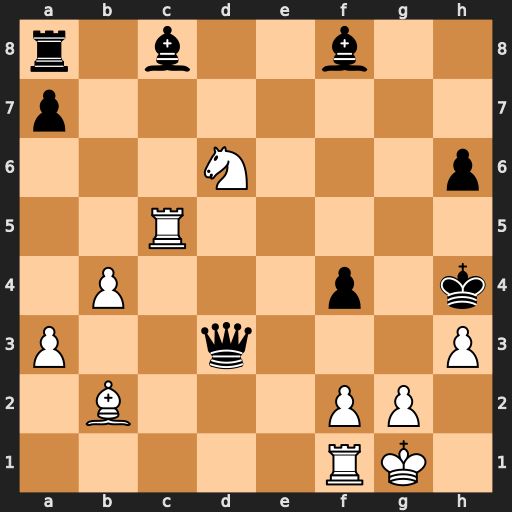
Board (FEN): r1b2b2/p7/3N3p/2R5/1P3p1k/P2q3P/1B3PP1/5RK1
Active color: w
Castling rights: -
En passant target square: -
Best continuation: Bf6#